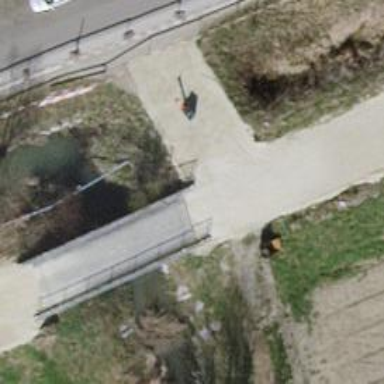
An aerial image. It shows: Path over bridge with asphalt surface.